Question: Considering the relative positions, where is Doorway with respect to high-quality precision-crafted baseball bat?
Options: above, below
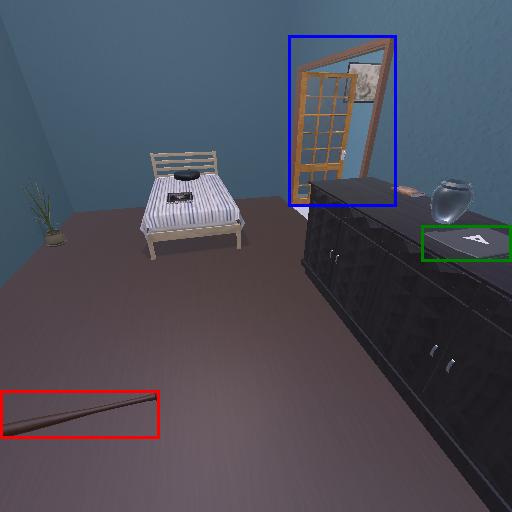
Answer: above